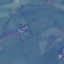
Land use / land cover class: Pasture